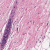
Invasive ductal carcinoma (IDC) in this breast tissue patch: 0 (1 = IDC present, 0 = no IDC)